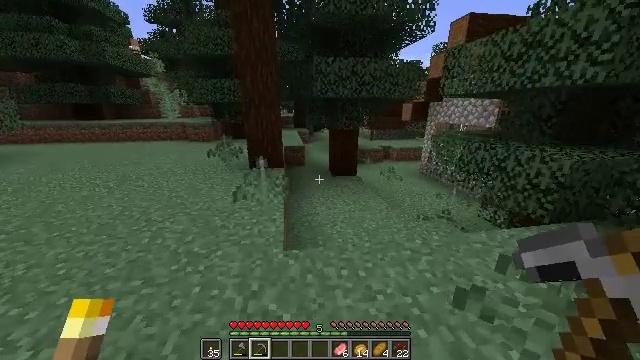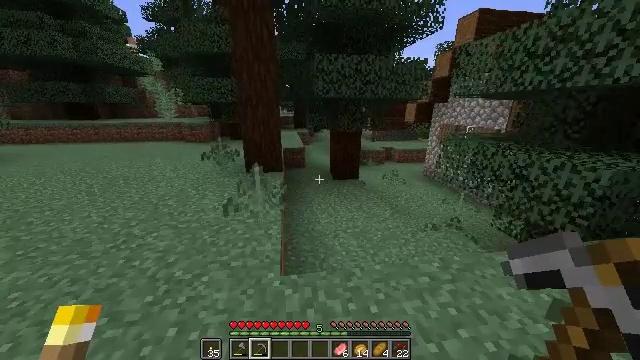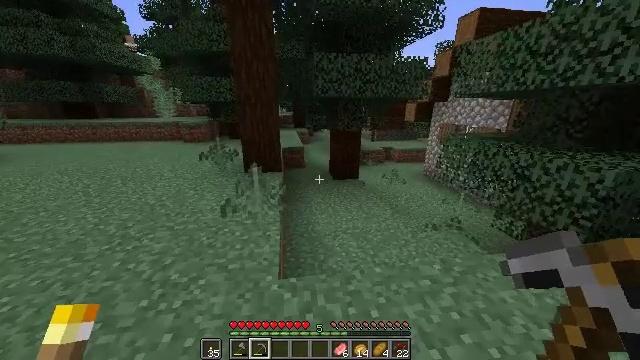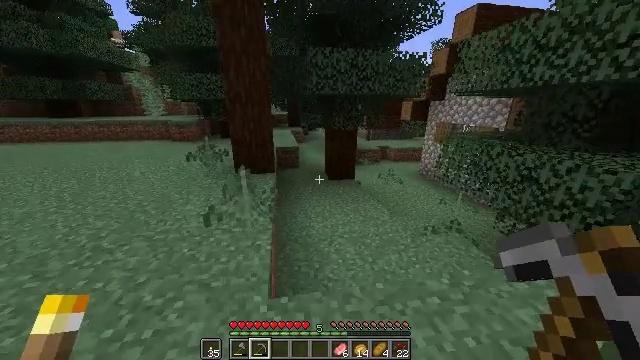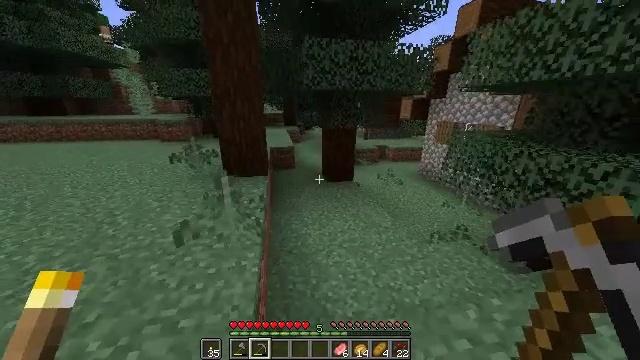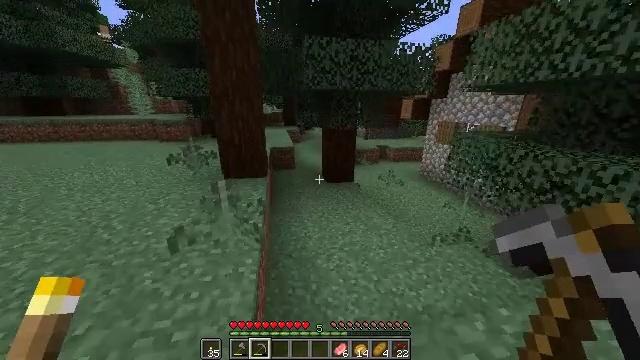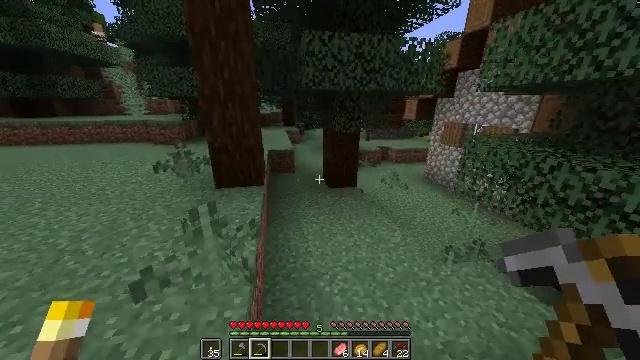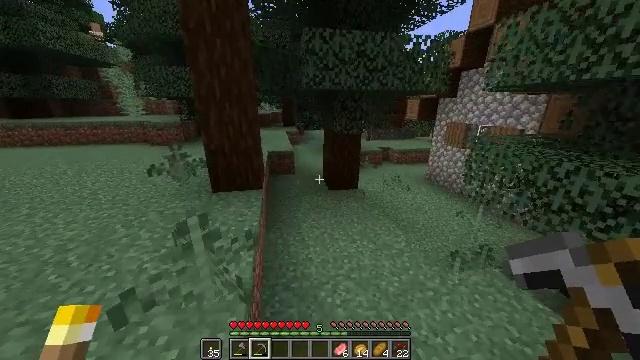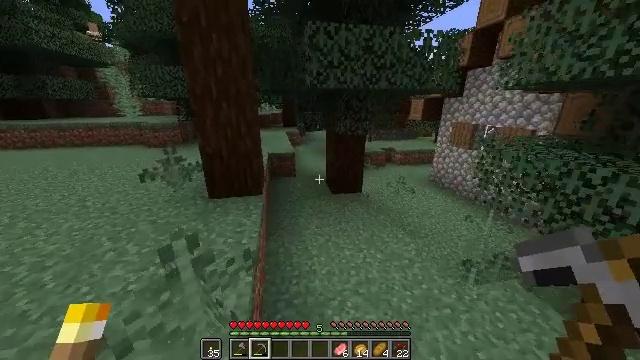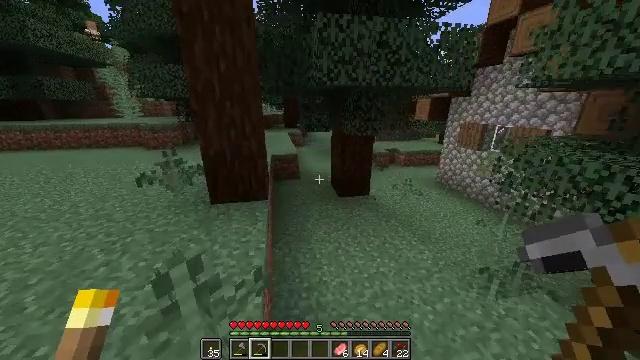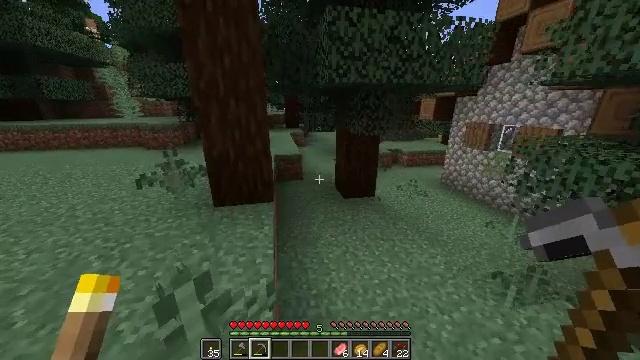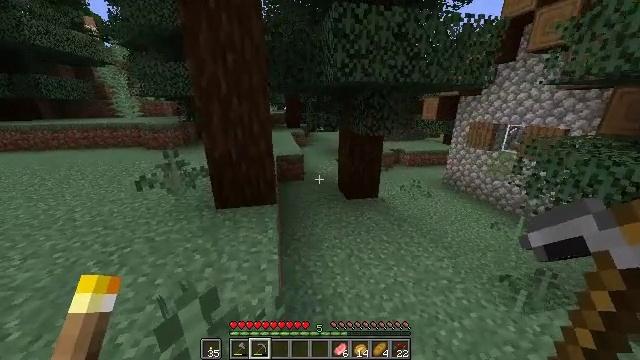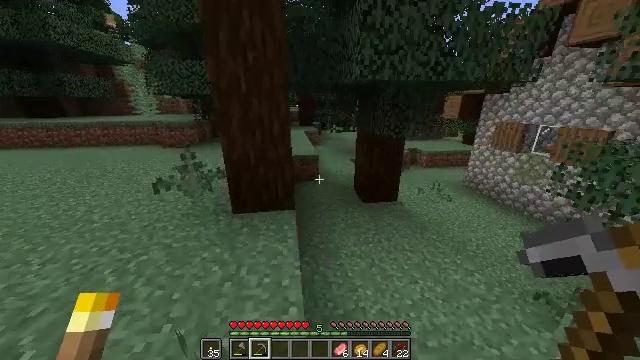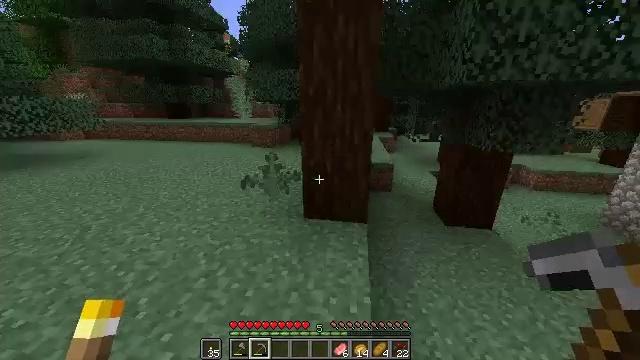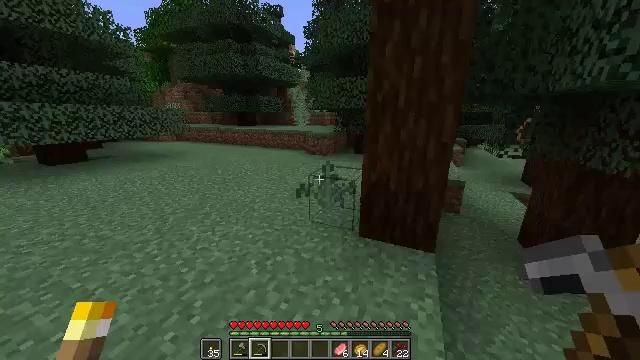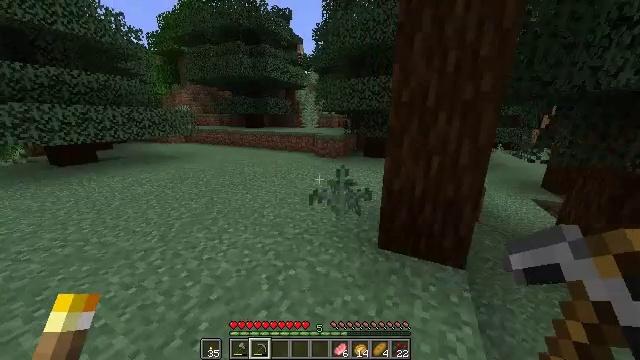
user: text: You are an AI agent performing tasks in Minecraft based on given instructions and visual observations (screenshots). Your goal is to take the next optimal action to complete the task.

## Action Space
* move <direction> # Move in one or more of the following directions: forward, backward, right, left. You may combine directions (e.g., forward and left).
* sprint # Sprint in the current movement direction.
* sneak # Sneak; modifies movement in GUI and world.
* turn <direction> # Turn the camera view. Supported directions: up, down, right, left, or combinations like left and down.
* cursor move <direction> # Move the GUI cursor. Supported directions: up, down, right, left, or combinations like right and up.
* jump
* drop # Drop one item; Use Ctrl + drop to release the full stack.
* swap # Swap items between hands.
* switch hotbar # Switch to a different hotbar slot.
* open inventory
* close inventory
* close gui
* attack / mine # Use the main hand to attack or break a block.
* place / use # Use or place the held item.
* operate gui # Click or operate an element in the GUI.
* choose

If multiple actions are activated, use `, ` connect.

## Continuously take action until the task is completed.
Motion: motion action
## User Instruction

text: Collect spruce leaves for landscaping.
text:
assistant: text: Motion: move forward, sprint
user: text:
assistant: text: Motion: move forward, sprint
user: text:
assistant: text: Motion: move forward, sprint, turn right
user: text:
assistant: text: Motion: move forward, sprint
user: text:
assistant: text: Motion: move forward, sprint
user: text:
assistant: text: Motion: move forward, sprint
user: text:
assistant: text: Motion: move forward, sprint
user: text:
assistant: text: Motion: move forward and move left, sprint
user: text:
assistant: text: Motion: move forward and move left, sprint
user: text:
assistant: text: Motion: move forward and move left, sprint
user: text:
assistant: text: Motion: move forward and move left, sprint
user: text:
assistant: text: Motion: move forward and move left, sprint, turn left
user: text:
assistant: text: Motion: move forward and move left, sprint, turn left and up
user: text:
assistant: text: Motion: move forward and move left, sprint, turn left and up
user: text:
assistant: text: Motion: move forward and move left, sprint, turn left
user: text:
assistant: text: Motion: move forward and move left, sprint
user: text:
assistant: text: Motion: move forward, sprint
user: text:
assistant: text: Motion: move forward, sprint
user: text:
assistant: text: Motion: move forward, sprint
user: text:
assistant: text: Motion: move forward, sprint
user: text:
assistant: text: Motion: move forward, sprint
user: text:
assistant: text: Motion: move forward, sprint
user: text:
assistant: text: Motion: move forward, sprint
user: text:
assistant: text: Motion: move forward, sprint
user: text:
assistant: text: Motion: move forward, sprint
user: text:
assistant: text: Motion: move forward, sprint
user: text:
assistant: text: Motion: move forward, sprint
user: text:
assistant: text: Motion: move forward, sprint
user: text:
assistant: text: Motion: move forward, sprint
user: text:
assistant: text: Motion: move forward, sprint, turn left